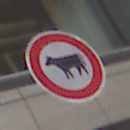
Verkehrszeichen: VerbotViehtrieb
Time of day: Midday
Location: Outdoor (Urban)
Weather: Overcast
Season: NotSpecified
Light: Natural